Question: I did it to create simple radio buttons:
'''
RadioGroupFieldEditor settingsSourceEditor =
new RadioGroupFieldEditor("abc", "", 1, new String[][] {
{ "Read settings from BIS-Installation directory", "1"" },
{ "Manually specify settings", "'" } },
container);
'''
But i want to extend it to be able to enable or disable the corresponding group of elements. The example of how it should look down below (except that both of radio buttons should have child elements):

Is there any functionality to add child elements like that or do I have to write my own sub-class to have it work like I want?
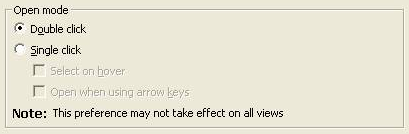
Answer: Looking at the 'RadioGroupFieldEditor' source there is no functionality to add child elements. It also doesn't look easy to sub-class.
The example you show from the General preferences page ('org.eclipse.ui.internal.dialogs.WorkbenchPreferencePage') does not use field editors to display the preferences, instead it just uses normal 'Button' controls. Using normal controls is OK in a preferences page but you have to manage loading and saving the preferences in your code.